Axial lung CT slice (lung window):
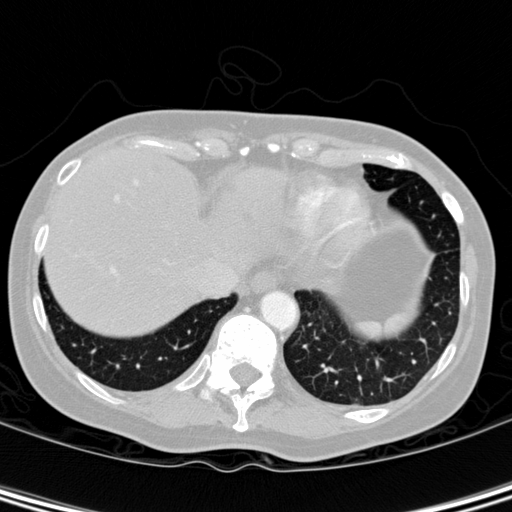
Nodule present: no